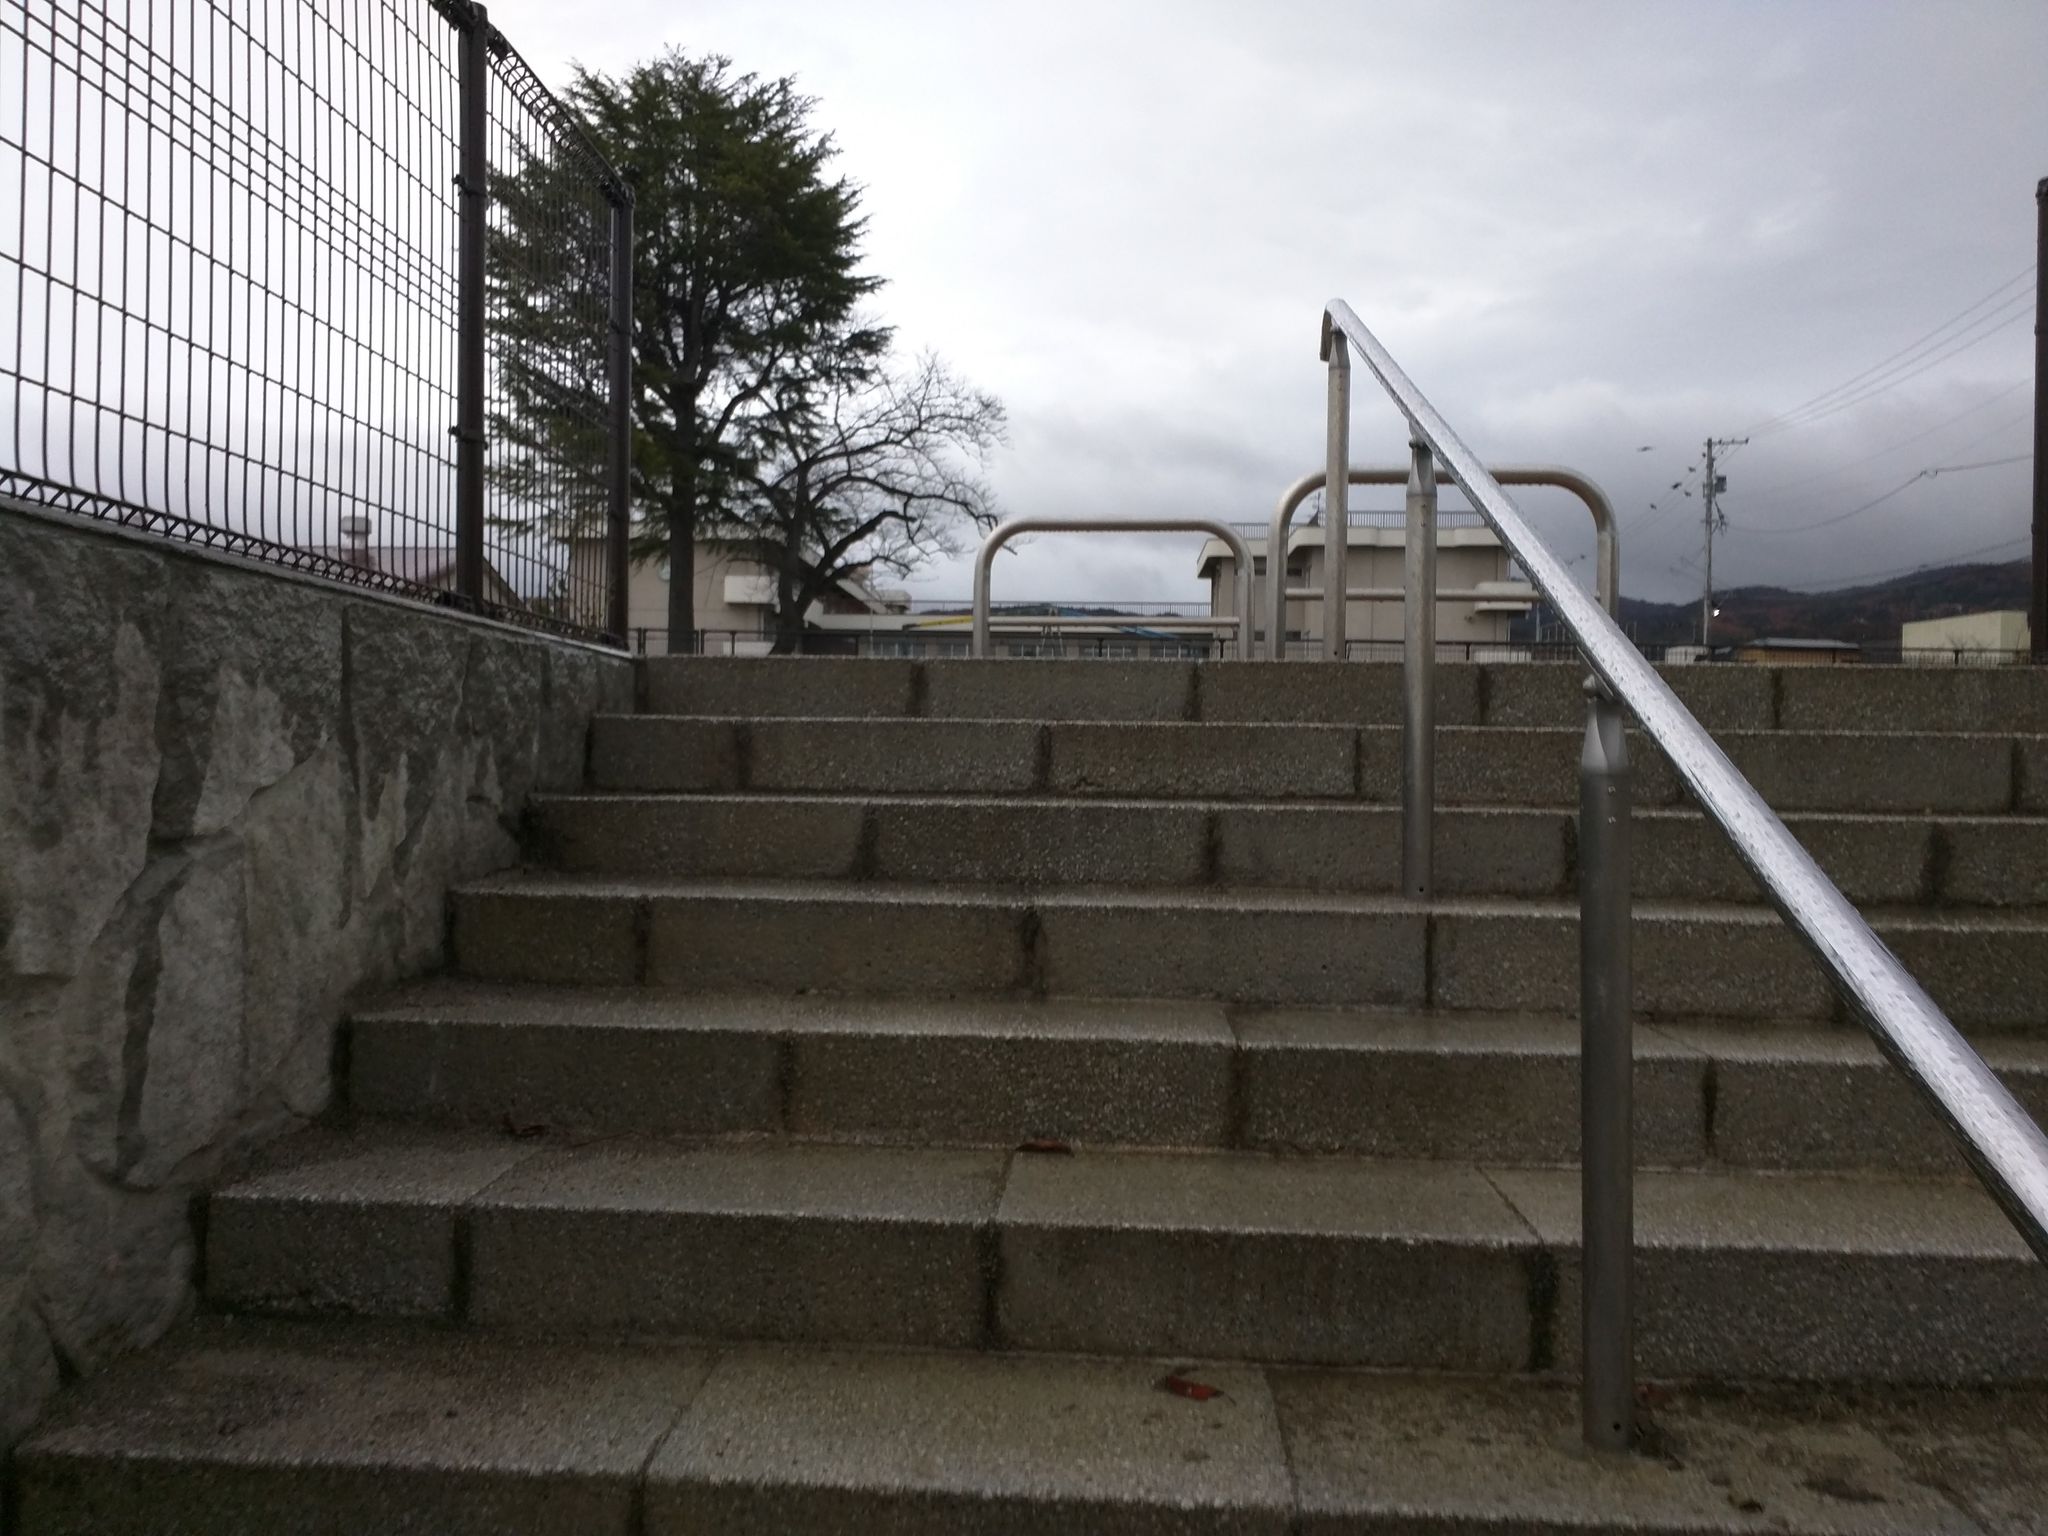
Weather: snowy
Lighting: day
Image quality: good
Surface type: walking surface
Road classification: steps
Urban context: urban centre
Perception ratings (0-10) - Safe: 4.08, Lively: 4.1, Beautiful: 5.95, Boring: 4.17, Depressing: 2.76, Wealthy: 6.24